Question: I would like to delete a branch on my local repository. The problem is that it doesn't appear to be one.
I tried to merge from my branch called "Website" to master and i made a mistake by doing.
'''
git rebase website
'''
and now I would like to delete the new branch which is actually not one. When I want to see on which branch it is writen "No branch, rebasing master"

Basically, what i want is to delete this "branch".
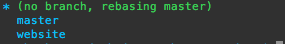
Answer: You could try to do 'git branch -D name_branch'.